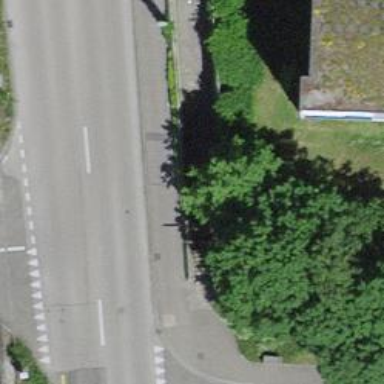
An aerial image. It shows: Asphalt footway with tunnel.